Interaction volume radius: 5 \u00c5
Interaction volume height: 20 \u00c5
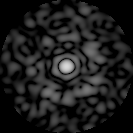
Disorder parameter: 0.8789